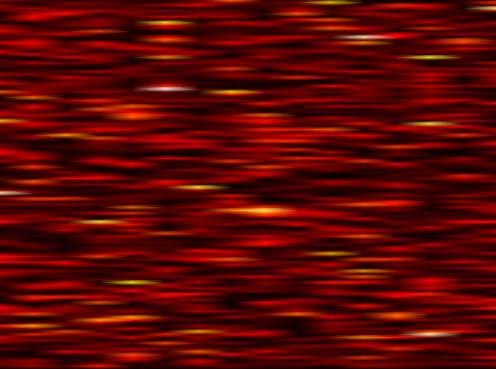
Label: FOFDM